Question: I need to create a Wpf application with this type of navigation:
A main screen with a fixed top panel, and the rest of the window that acts as a container for other views. The container can be populated with 0 or 1 views - there's never a situation when 2 or more windows should be seen at the time in this container.
I've added this very childish drawing I made:
The top green panel is the navigation panel, and when pressing "A" button, I need viewA to be opened in the red part of the window.
Similarly, when pressing "B" button, I need viewB to be opened in the red part of the window instead of viewA.

My questions:
1. What objects should I use to represent viewA, viewB and the containing window? Are these Windows? Pages?
2. What is the best way of switching between viewA and viewB? I prefer avoiding loading both viewA and viewB (and any other view I'll have) into memory and just hide\show them..
Thanks.
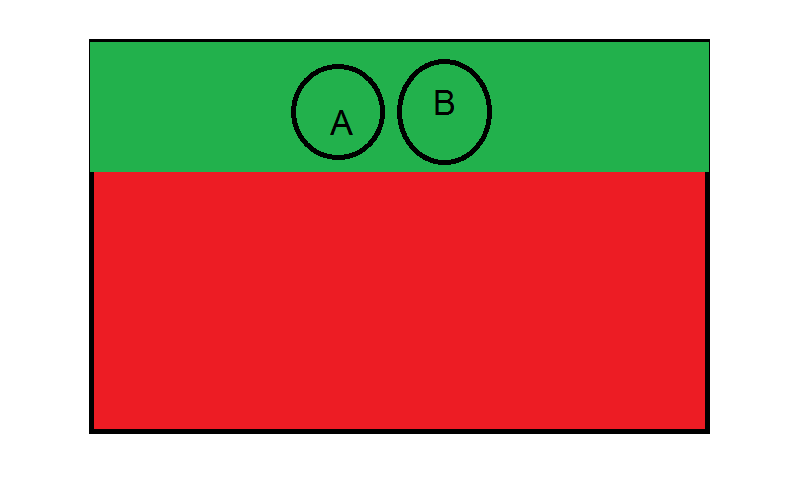
Answer: You could put all the "Green" stuff in directly in your window and "Red" stuff (UserControl likely) inside a ContentControl and then bind the Content property of that to the red's stuff. So it'd be like this:
'''
<Window x:Class="garbage.MainWindow"
xmlns="http://schemas.microsoft.com/winfx/2006/xaml/presentation"
xmlns:x="http://schemas.microsoft.com/winfx/2006/xaml"
Title="MainWindow" Height="350" Width="525">
<Grid>
<Grid.RowDefinitions>
<RowDefinition />
<RowDefinition Height="3*"/>
</Grid.RowDefinitions>
<Grid.ColumnDefinitions>
<ColumnDefinition />
<ColumnDefinition />
</Grid.ColumnDefinitions>
<!--Green stuff-->
<Button Content="A" />
<Button Content="B" Grid.Column="1"/>
<ContentControl Grid.Row="1" Grid.ColumnSpan="2" Content="{Binding RedStuff}">
</ContentControl>
</Grid>
'''